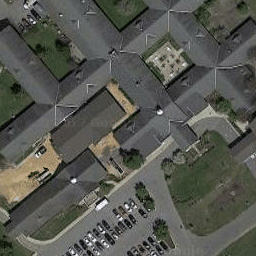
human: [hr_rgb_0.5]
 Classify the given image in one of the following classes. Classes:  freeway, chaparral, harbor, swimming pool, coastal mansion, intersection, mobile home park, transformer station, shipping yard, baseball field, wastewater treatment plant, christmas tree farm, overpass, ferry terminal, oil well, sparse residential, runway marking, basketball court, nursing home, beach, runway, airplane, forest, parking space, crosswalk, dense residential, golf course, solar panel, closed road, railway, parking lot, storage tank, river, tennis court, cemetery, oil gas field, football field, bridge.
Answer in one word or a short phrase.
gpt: nursing home